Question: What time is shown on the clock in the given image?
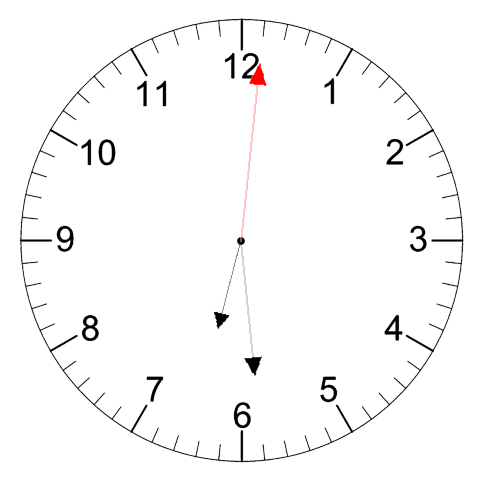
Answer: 06:29:01